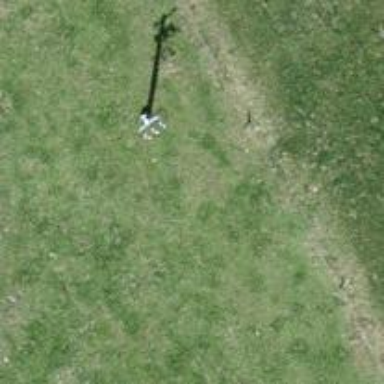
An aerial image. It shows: Power pole.